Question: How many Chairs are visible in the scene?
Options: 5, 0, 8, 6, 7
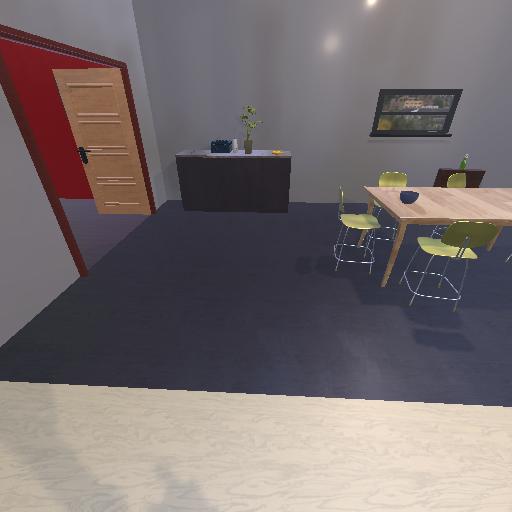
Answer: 5